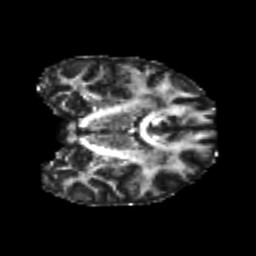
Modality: FA
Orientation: coronal
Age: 26
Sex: female
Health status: healthy
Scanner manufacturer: philips
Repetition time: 7.388 s
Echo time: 0.08599 s